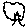
Label: tree